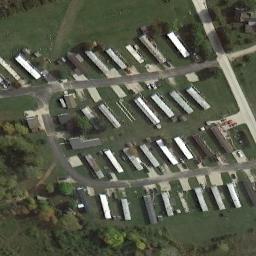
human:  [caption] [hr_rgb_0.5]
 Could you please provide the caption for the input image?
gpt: Here is a 90 degree turn road with rows of mobile homes on both sides .

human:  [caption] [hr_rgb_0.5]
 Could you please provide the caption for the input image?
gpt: There are many buildings of different shapes and sizes in the mobile home parks .

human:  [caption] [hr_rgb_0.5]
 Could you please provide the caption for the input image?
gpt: The mobile home park is on the grass next to some trees and road .

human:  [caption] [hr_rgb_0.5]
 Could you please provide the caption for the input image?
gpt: The mobile home park has some neatly arranged mobile homes and trees on the grass and some roads go through the mobile home park .

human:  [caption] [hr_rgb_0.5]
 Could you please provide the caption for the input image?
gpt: There are some buildings on green lawns on the mobile home park .